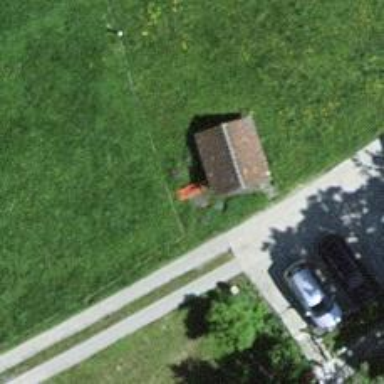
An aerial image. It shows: Bench.